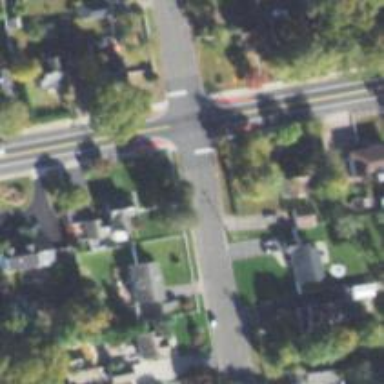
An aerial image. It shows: Road with stop sign.